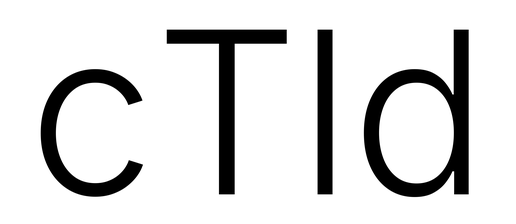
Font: Inter_Light